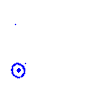
Particle: proton